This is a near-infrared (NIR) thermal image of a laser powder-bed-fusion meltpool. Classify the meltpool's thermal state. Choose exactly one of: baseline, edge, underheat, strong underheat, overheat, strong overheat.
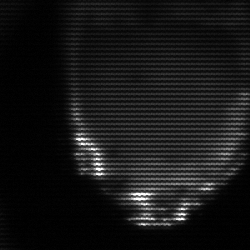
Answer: edge